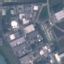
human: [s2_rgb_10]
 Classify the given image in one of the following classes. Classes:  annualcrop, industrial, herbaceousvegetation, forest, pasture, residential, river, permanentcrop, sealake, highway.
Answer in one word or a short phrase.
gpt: Industrial